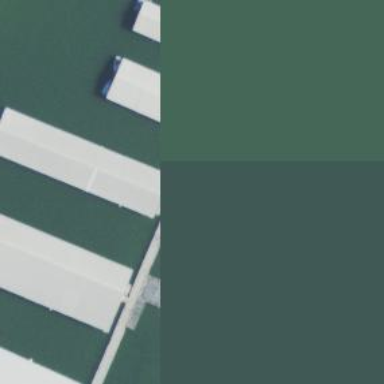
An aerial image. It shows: Boathouse building.